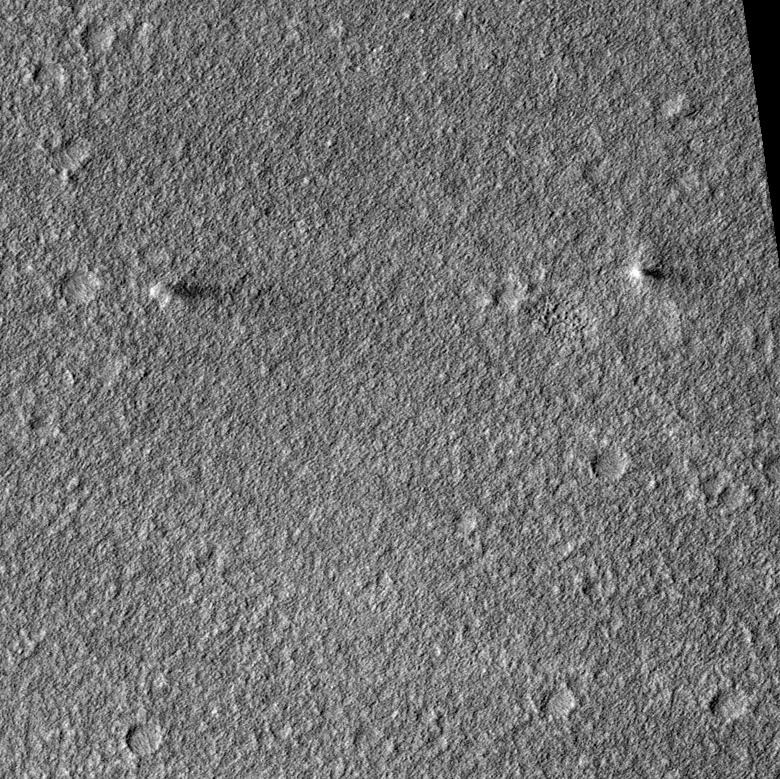
Label: dustdevil, dustdevil